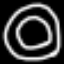
Label: donut